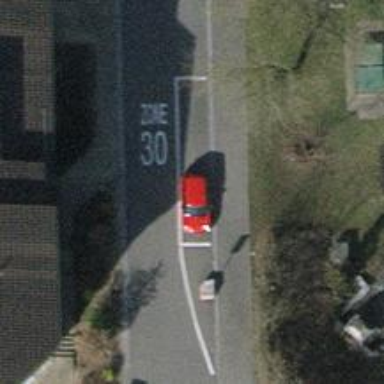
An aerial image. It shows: Residential road with asphalt surface. There is parallel parking lane on the left side.